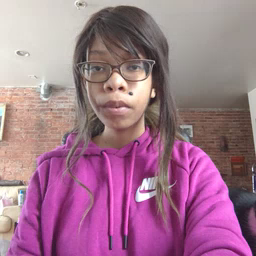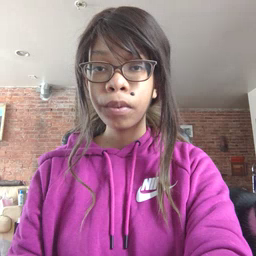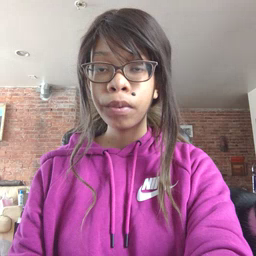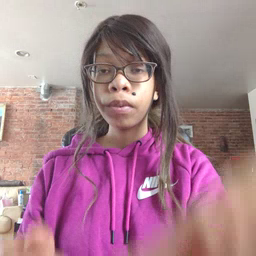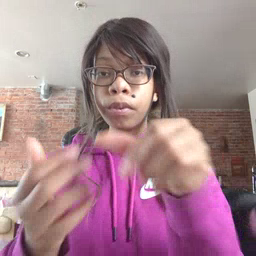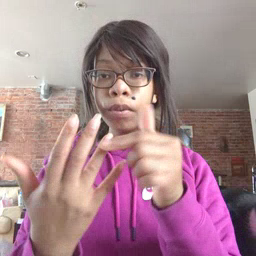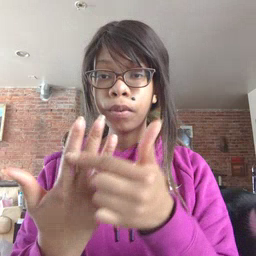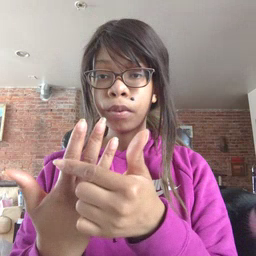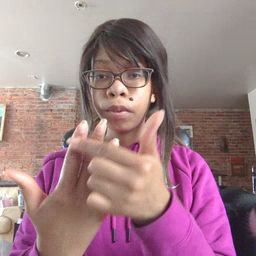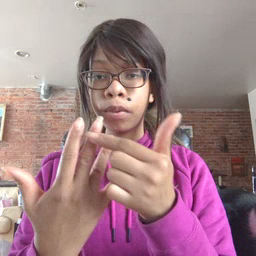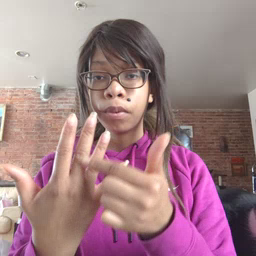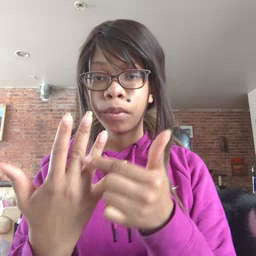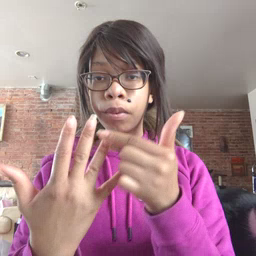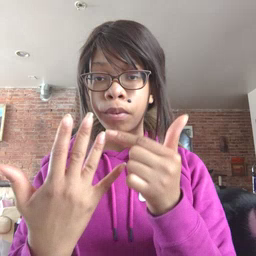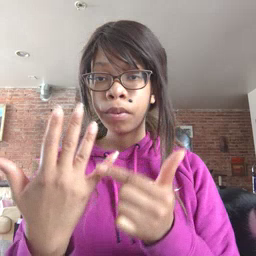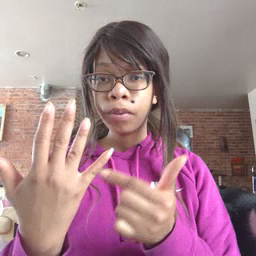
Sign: finger